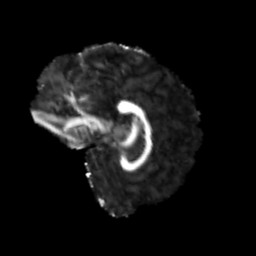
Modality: FA
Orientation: sagittal
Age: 47
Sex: male
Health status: healthy
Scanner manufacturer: siemens
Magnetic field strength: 3 T
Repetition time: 3.6 s
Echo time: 0.092 s